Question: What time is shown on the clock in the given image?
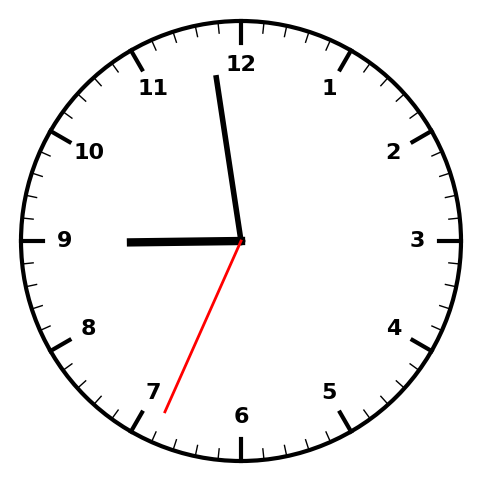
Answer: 08:58:34